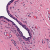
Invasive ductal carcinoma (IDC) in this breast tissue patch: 0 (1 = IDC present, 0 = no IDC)